九年级 · 解析几何
如图, 半径为 2 的 $\odot P$ 的圆心在一次函数 $y=2 x-1$ 的图象上运动, 当 $\odot P$ 与 $x$ 轴相切时圆心 $P$的坐标为 \$ \qquad \$ .

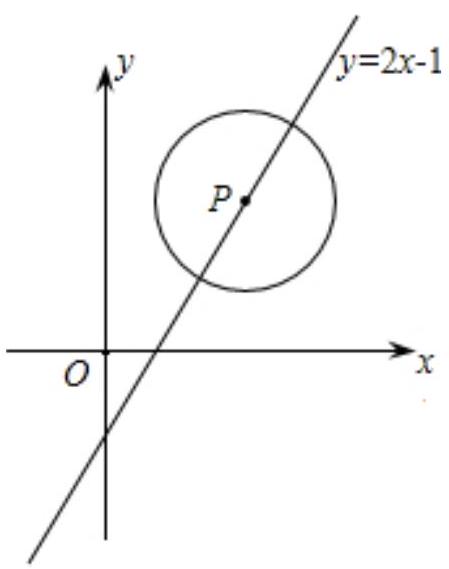
答案: $\left(\frac{3}{2}, 2\right)$ 或 $\left(-\frac{1}{2},-2\right)$
解析: $\because \odot P$ 的圆心在一次函数 $y=2 x-1$ 的图象上运动,

$\therefore$ 设当 $\odot P$ 与 $x$ 轴相切时圆心 $P$ 的坐标为 $(x, 2 x-1)$,

$\because \odot P$ 的半径为 2 ,

$\therefore 2 x-1=2$ 或 $2 x-1=-2$, 解得 $x=\frac{3}{2}$ 或 $x=-\frac{1}{2}$,
$\therefore P$ 点坐标为: $\left(\frac{3}{2}, 2\right)$ 或 $\left(-\frac{1}{2},-2\right)$.

故答案为: $\left(\frac{3}{2}, 2\right)$ 或 $\left(-\frac{1}{2},-2\right)$.